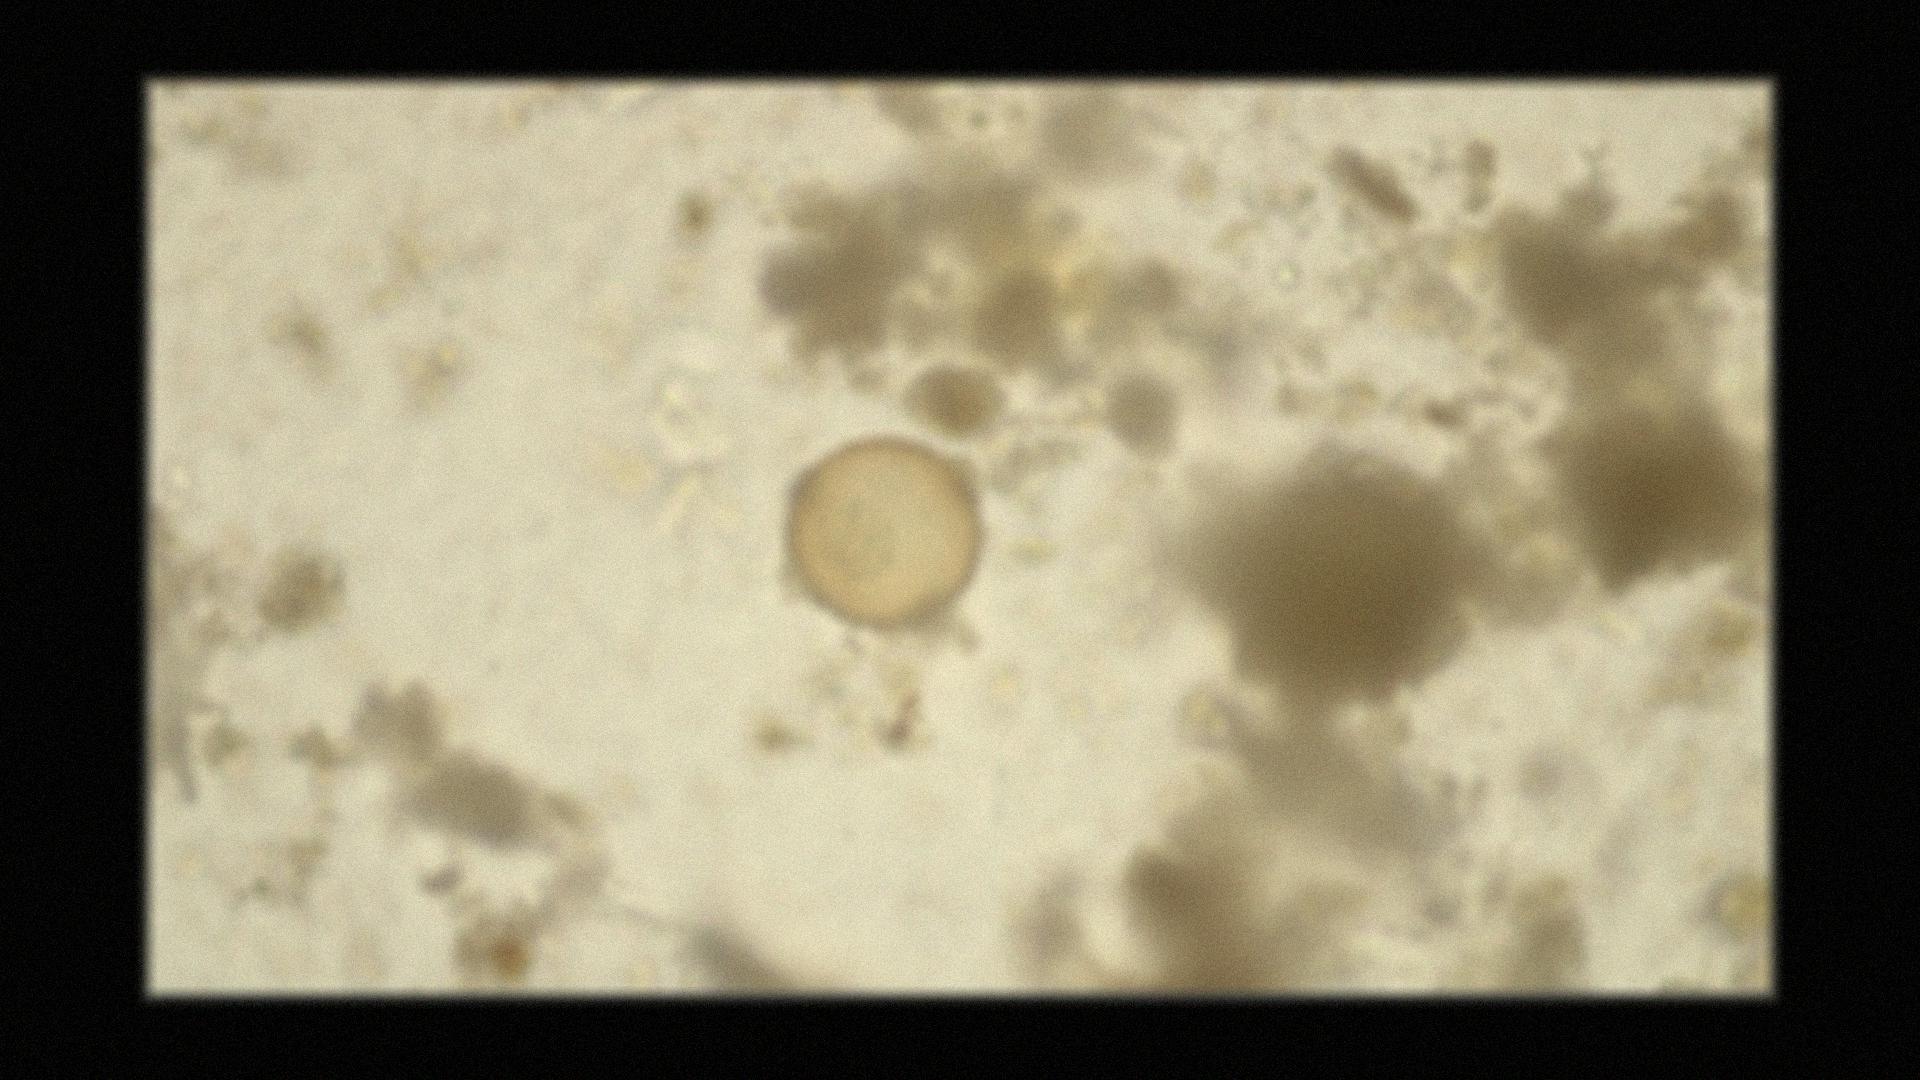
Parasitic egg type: Hymenolepis diminuta